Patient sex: M
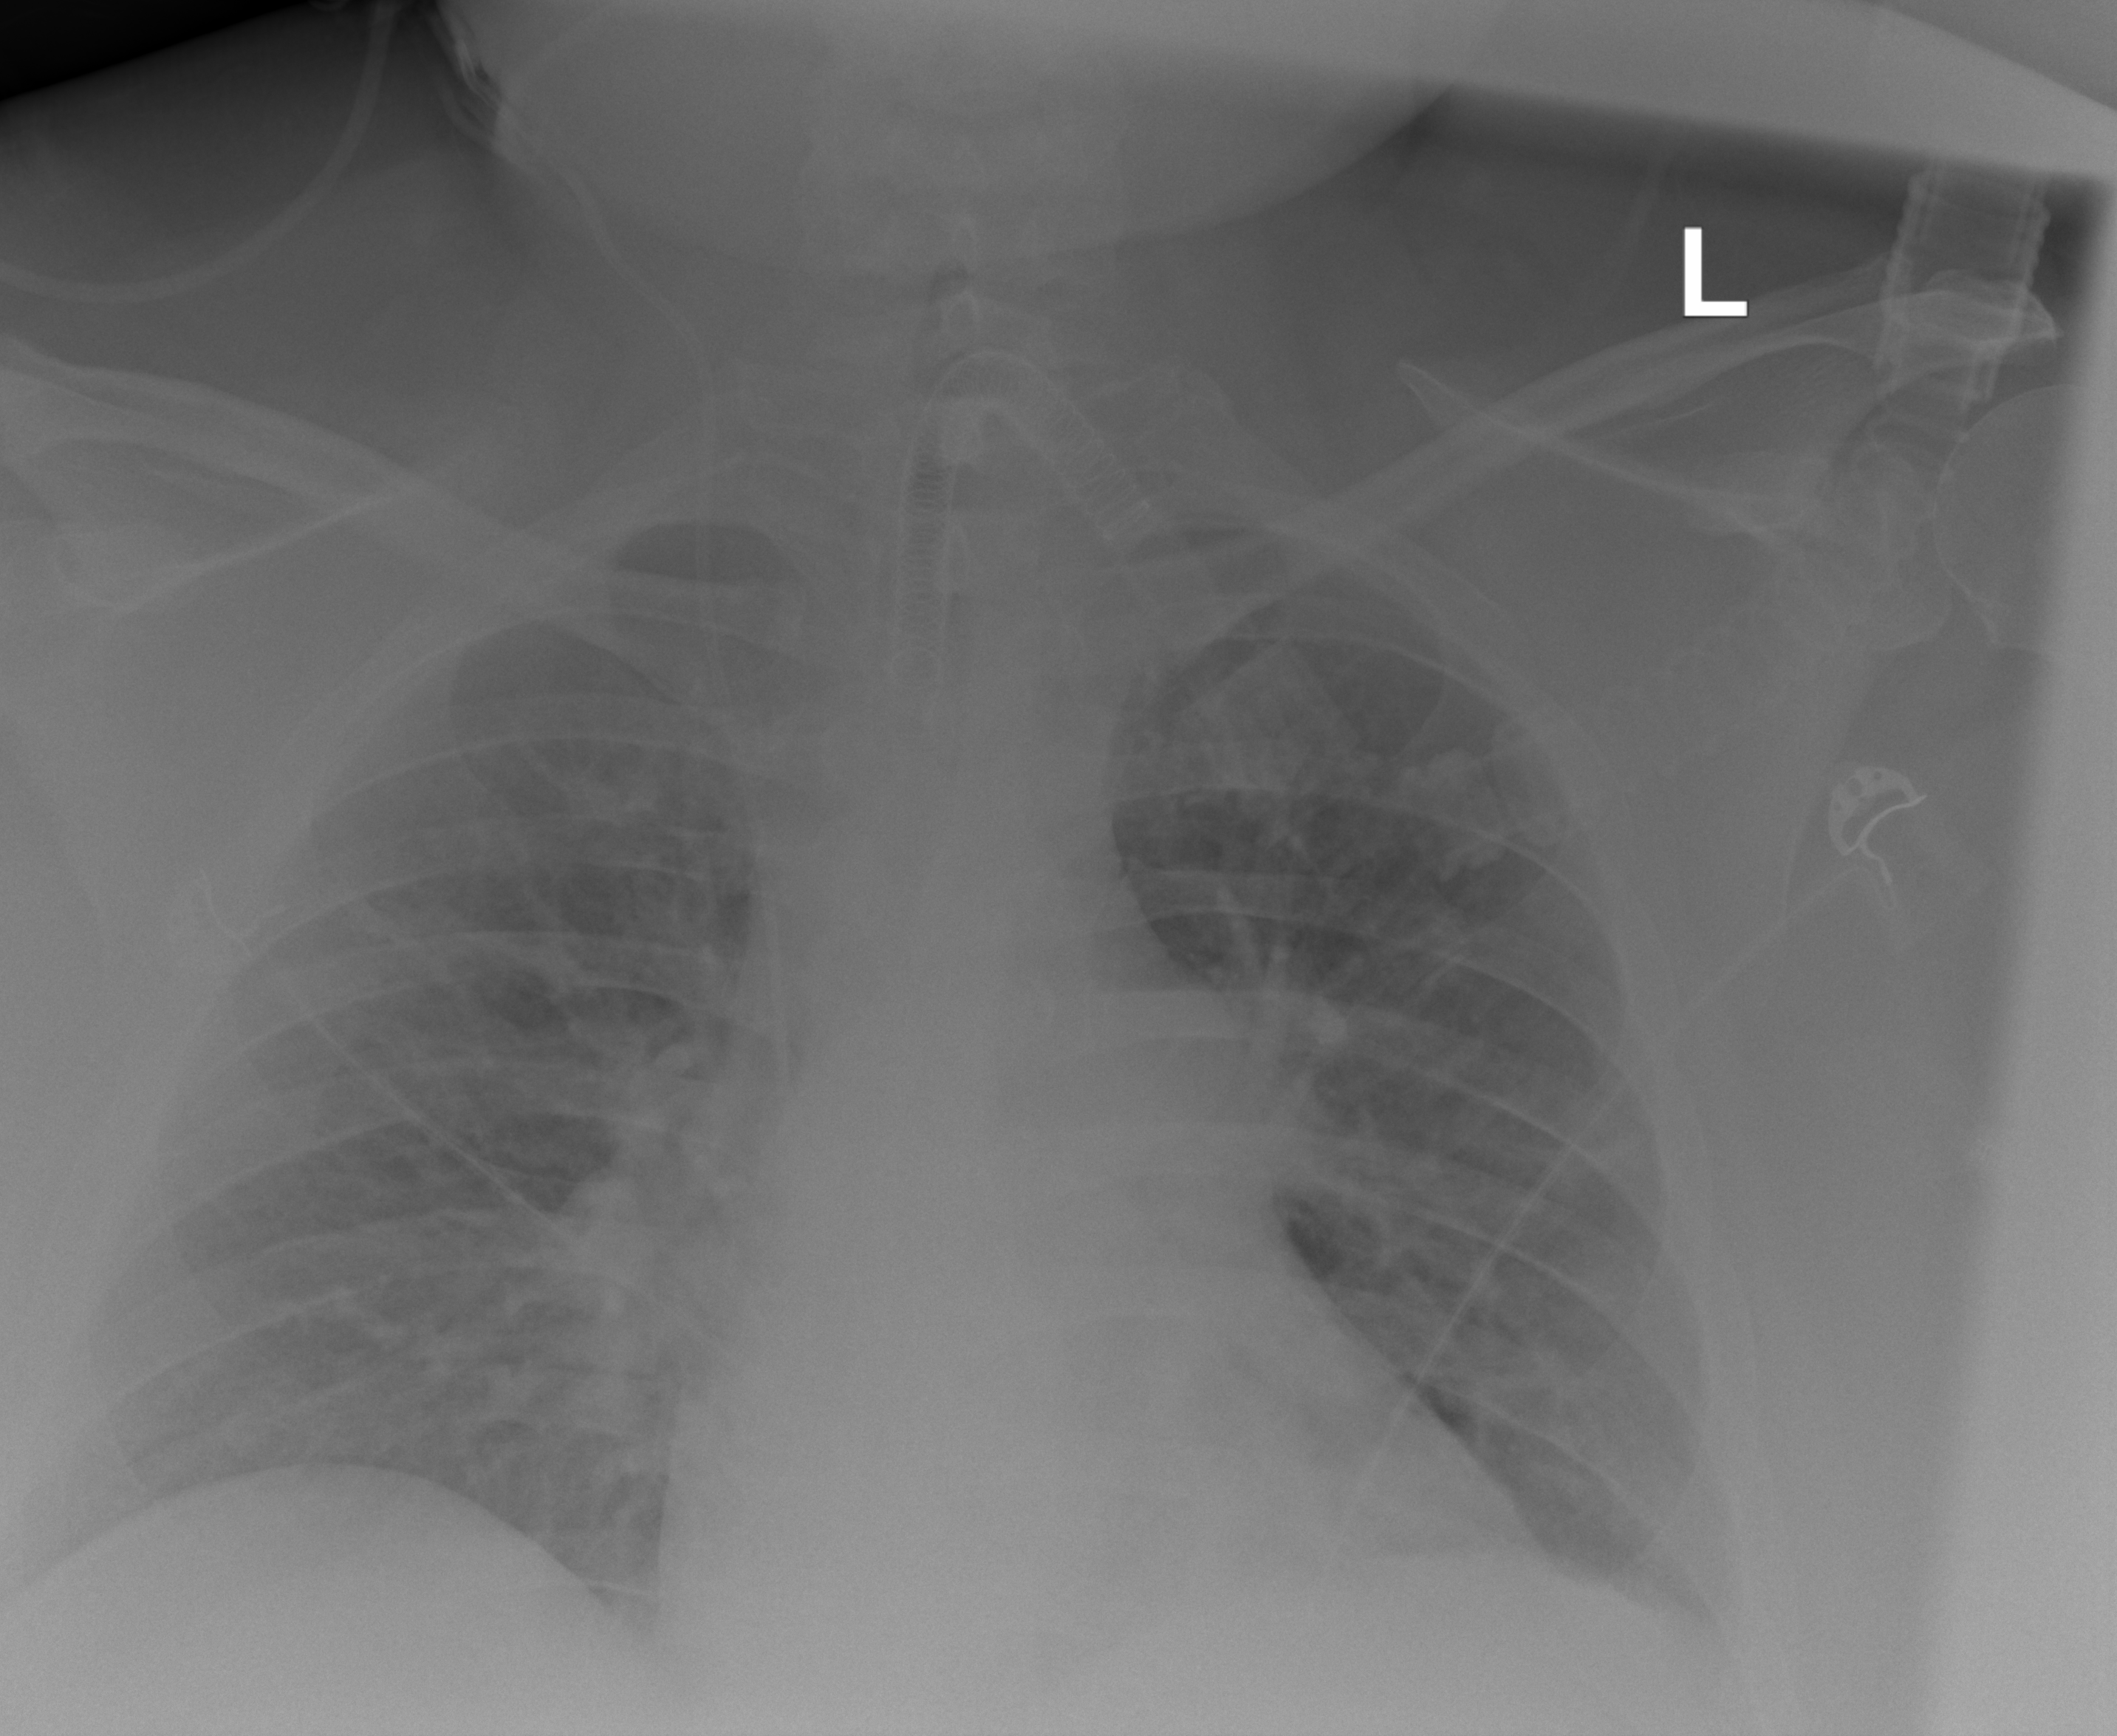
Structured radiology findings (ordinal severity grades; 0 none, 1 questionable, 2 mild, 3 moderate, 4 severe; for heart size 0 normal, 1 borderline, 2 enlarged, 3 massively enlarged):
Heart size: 0
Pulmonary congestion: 2
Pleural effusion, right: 2
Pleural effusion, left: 2
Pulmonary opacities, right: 2
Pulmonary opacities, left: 2
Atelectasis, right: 2
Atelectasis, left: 2